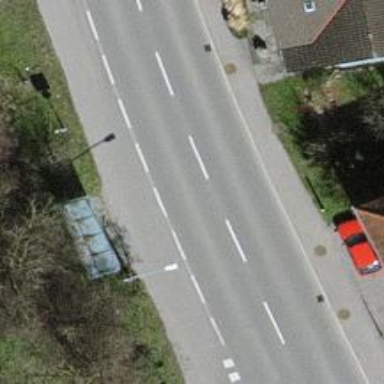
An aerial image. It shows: Bus stop with platform for public transport.